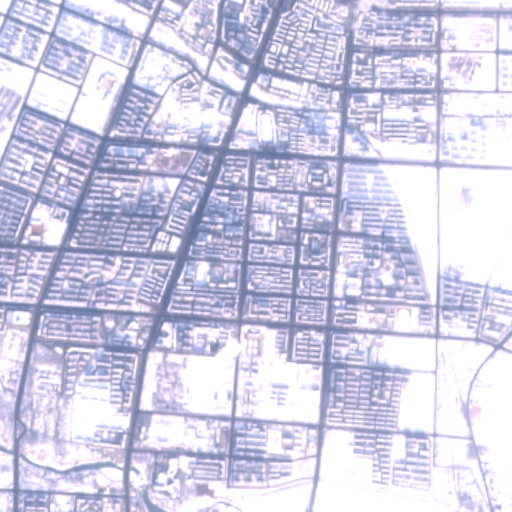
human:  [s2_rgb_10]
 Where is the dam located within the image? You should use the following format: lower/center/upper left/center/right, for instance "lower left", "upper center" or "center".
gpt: The dam is located in the lower right of the image.
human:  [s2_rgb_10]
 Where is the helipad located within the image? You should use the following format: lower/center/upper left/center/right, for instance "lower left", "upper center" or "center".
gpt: The helipad is located in the lower right of the image.
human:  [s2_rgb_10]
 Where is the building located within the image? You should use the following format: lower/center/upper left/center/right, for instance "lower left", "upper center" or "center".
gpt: There is no building in the image.